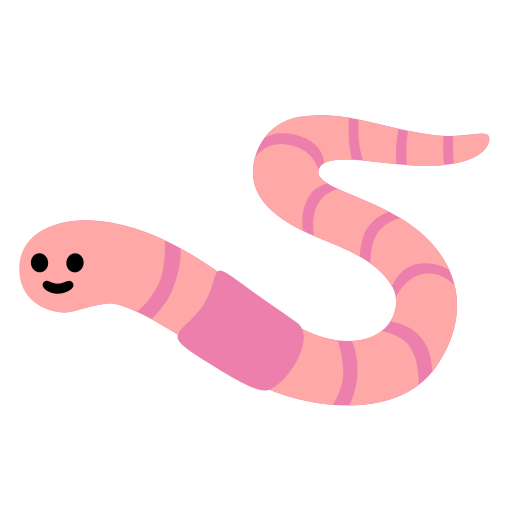
Emoji: 🪱